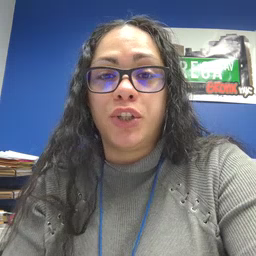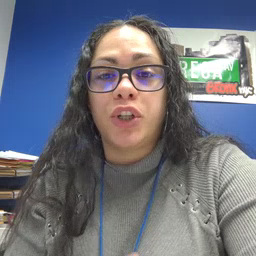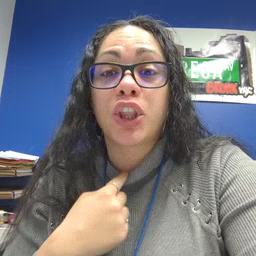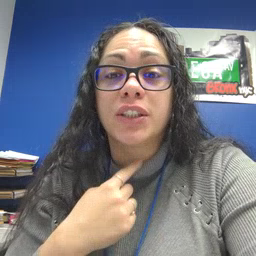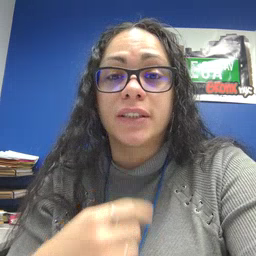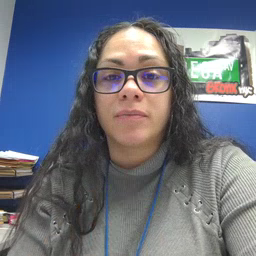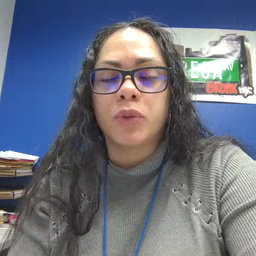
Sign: thirsty